Aerial crown-view tile of a tropical tree (Barro Colorado Island, Panama), acquired 20250124:
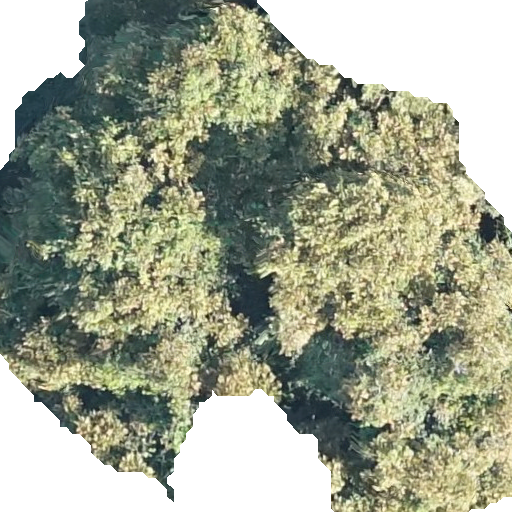
Species: Dipteryx oleifera
GBIF accepted scientific name: Dipteryx oleifera
Crown area: 326.76 m²